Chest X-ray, PA view. Patient: 67 years old, sex M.
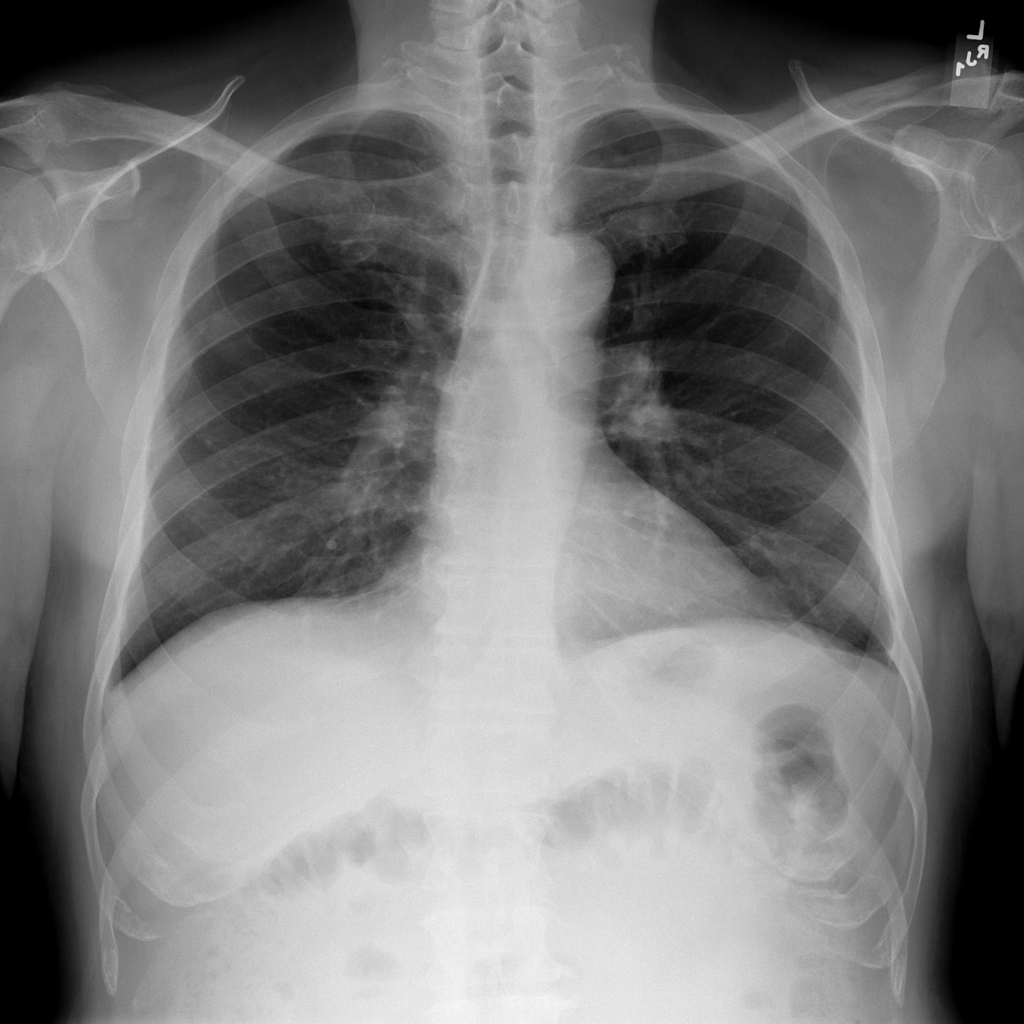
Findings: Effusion